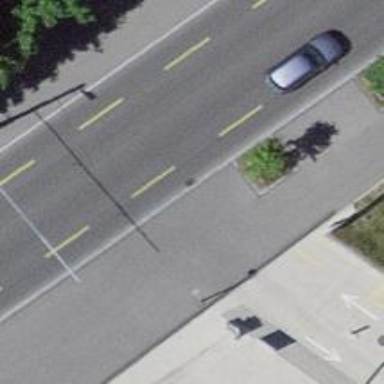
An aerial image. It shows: Tertiary road with asphalt surface. There is separate sidewalk and lanes for both cyclists and trolleys.